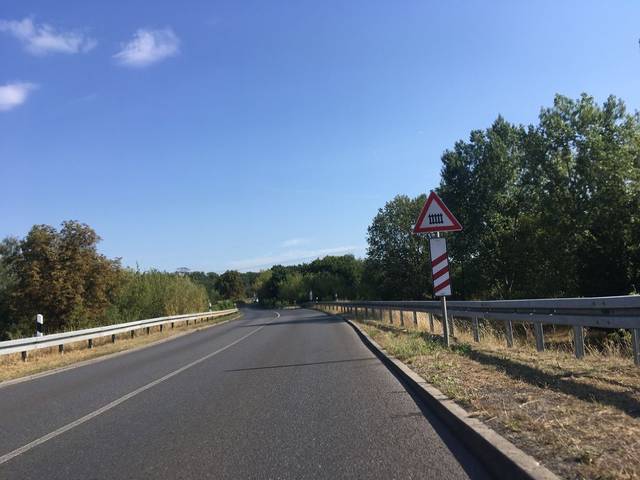
Region: Germany
Coordinates: 52.63, 13.464